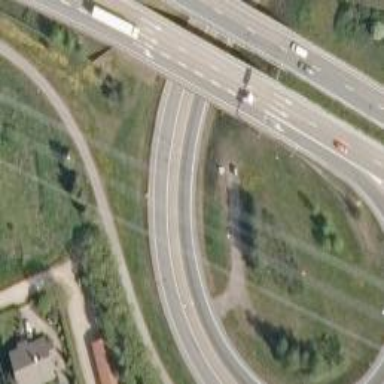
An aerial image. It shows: Trunk link highway with asphalt surface.